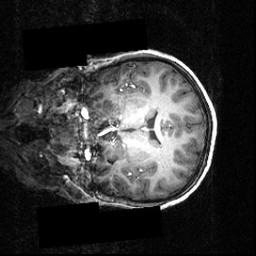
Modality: T1w
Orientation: coronal
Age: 12
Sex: male
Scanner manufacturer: siemens
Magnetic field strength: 3.951 T
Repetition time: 1.5 s
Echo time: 0.00335 s